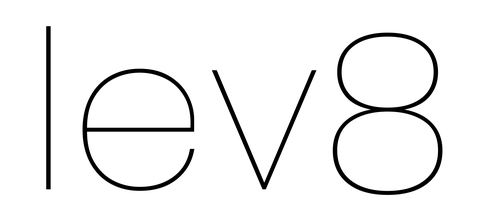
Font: Poppins-Thin